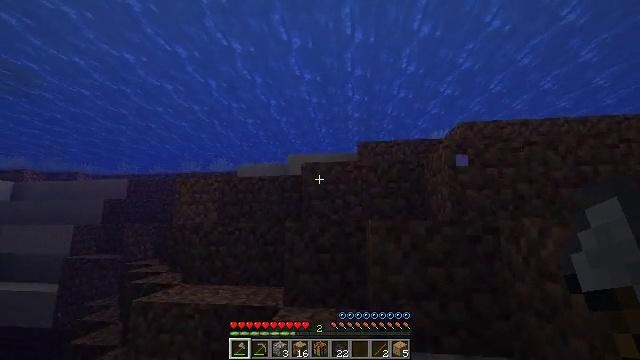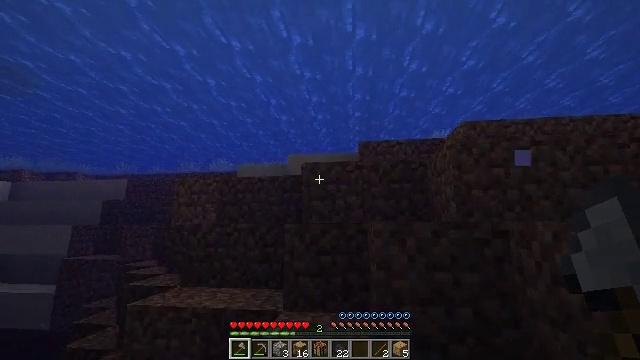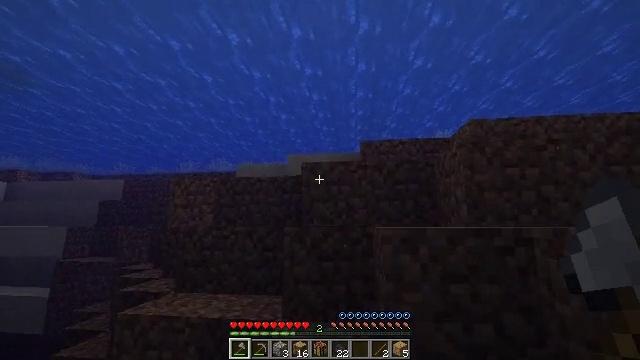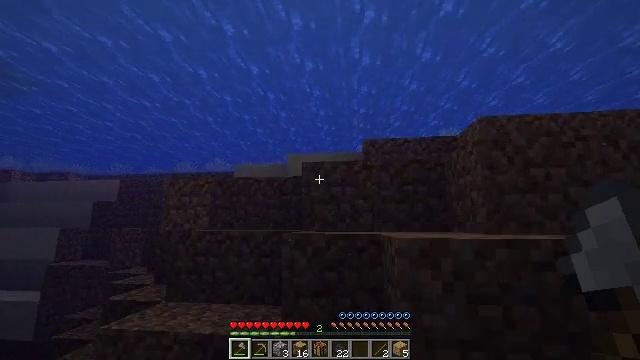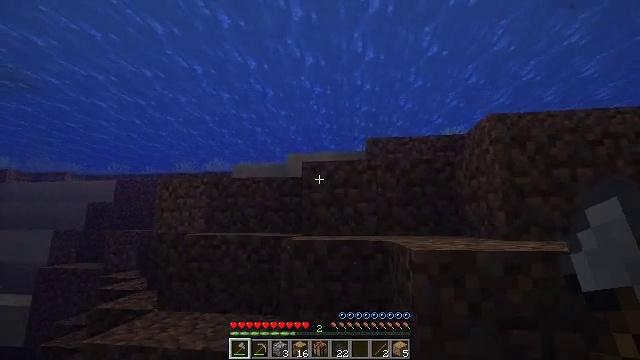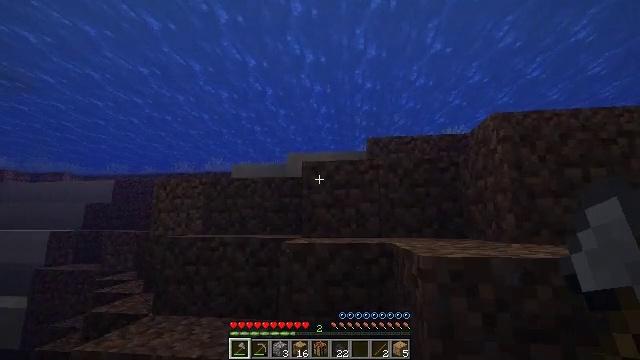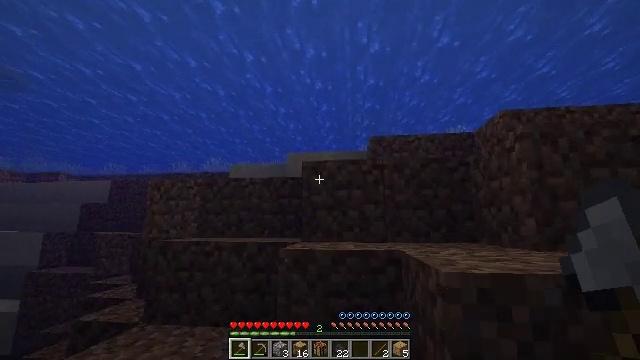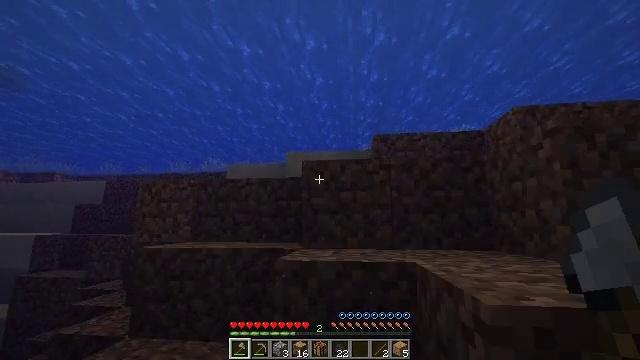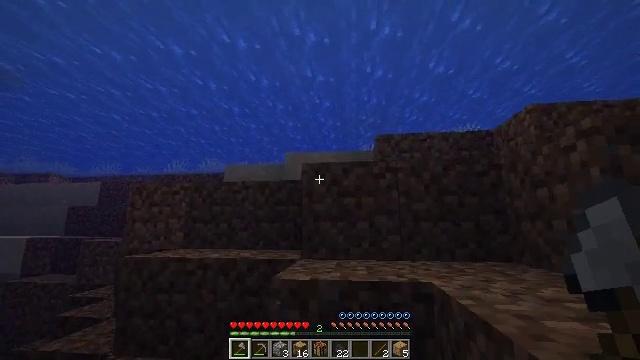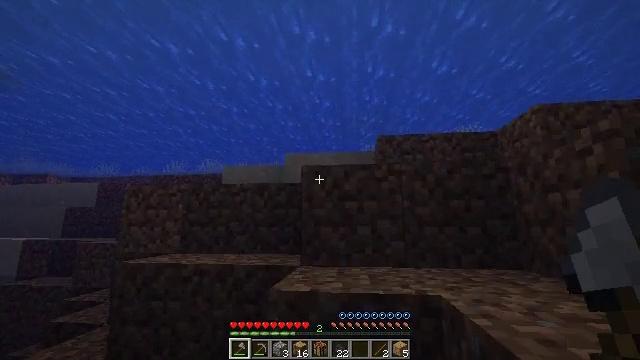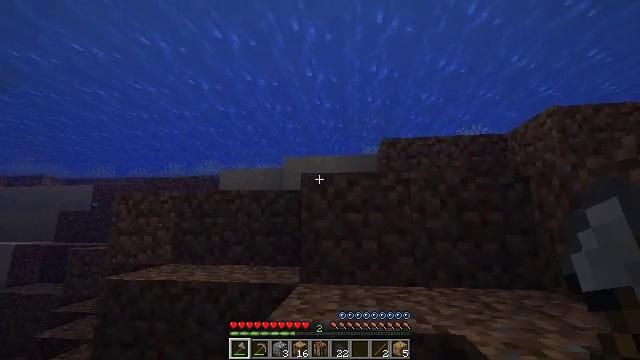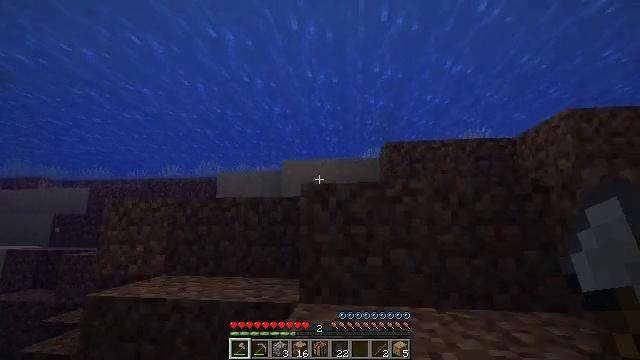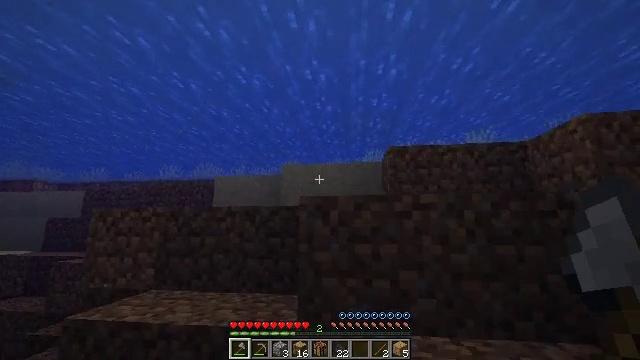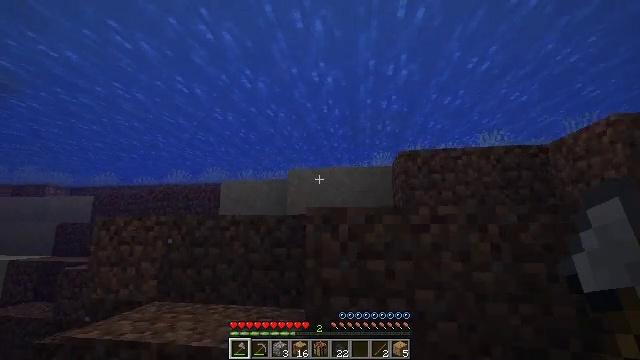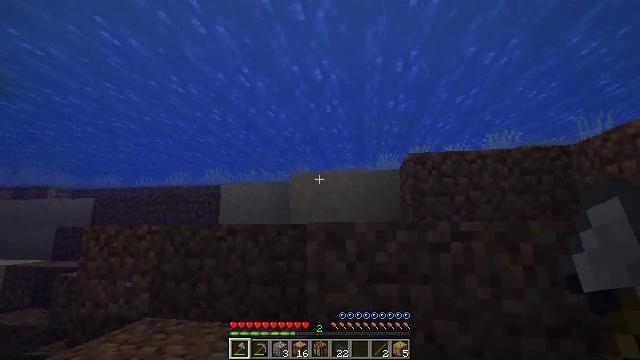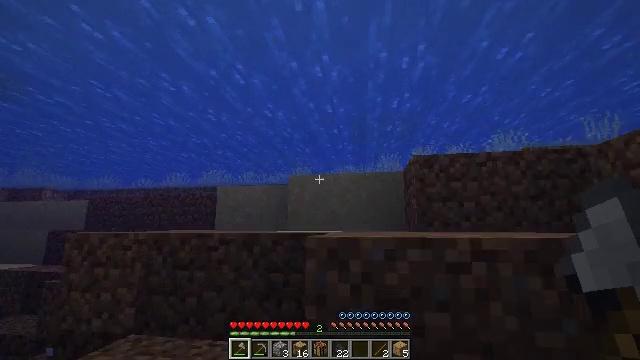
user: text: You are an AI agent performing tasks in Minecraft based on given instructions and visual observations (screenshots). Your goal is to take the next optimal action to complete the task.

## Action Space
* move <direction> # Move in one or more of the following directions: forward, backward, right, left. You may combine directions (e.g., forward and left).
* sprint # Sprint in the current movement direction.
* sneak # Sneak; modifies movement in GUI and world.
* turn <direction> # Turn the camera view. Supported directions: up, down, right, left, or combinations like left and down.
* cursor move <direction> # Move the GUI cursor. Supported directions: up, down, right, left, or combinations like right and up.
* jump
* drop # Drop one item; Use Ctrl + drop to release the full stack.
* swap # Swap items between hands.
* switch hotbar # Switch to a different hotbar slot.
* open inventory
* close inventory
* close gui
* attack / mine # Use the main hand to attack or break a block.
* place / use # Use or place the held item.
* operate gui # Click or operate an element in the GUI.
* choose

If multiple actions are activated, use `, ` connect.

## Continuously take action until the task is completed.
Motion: motion action
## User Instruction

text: Combat the sheep.
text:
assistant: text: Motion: move forward, sprint
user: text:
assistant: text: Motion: move forward, sprint
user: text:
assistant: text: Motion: move forward, sprint
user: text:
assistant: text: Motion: move forward, sprint
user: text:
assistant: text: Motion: move forward, sprint
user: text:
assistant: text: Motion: move forward, sprint
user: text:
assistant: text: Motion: move forward, sprint
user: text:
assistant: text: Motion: move forward, sprint, jump
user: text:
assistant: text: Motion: move forward, sprint, jump
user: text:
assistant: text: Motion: move forward, sprint, jump
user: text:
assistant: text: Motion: move forward, sprint, jump
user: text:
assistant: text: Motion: move forward, sprint
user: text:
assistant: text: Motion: move forward, sprint, turn left
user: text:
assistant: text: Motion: move forward, sprint
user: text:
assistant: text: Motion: move forward, sprint
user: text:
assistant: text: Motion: move forward, sprint
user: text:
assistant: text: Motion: move forward, sprint
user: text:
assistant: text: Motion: move forward, sprint
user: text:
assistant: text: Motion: move forward, sprint, turn right and down
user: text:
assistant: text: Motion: move forward, sprint, turn right and down
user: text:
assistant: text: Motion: move forward, sprint, jump
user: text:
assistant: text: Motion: move forward, sprint, turn right, jump
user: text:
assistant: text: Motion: move forward, sprint, jump
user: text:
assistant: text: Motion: move forward, sprint
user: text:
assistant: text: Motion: move forward, sprint
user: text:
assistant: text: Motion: move forward, sprint
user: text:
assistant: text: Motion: move forward, sprint
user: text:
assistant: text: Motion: move forward, sprint
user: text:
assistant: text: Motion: move forward, sprint
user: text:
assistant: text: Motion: move forward, sprint